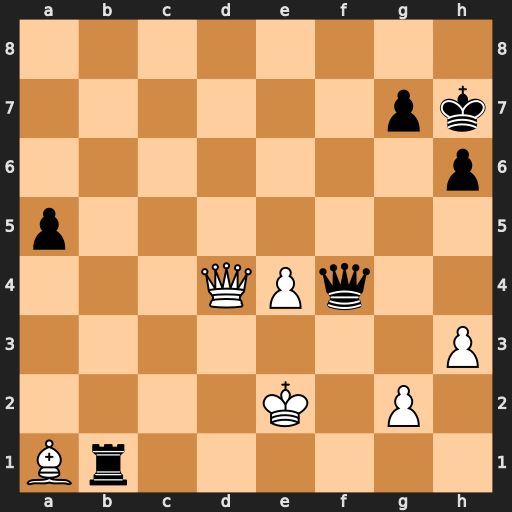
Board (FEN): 8/6pk/7p/p7/3QPq2/7P/4K1P1/Br6
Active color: w
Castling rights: -
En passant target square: -
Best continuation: Qxg7#